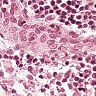
Metastatic tissue present: no